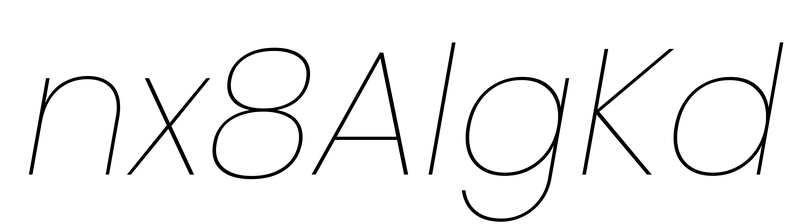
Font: Poppins-ThinItalic